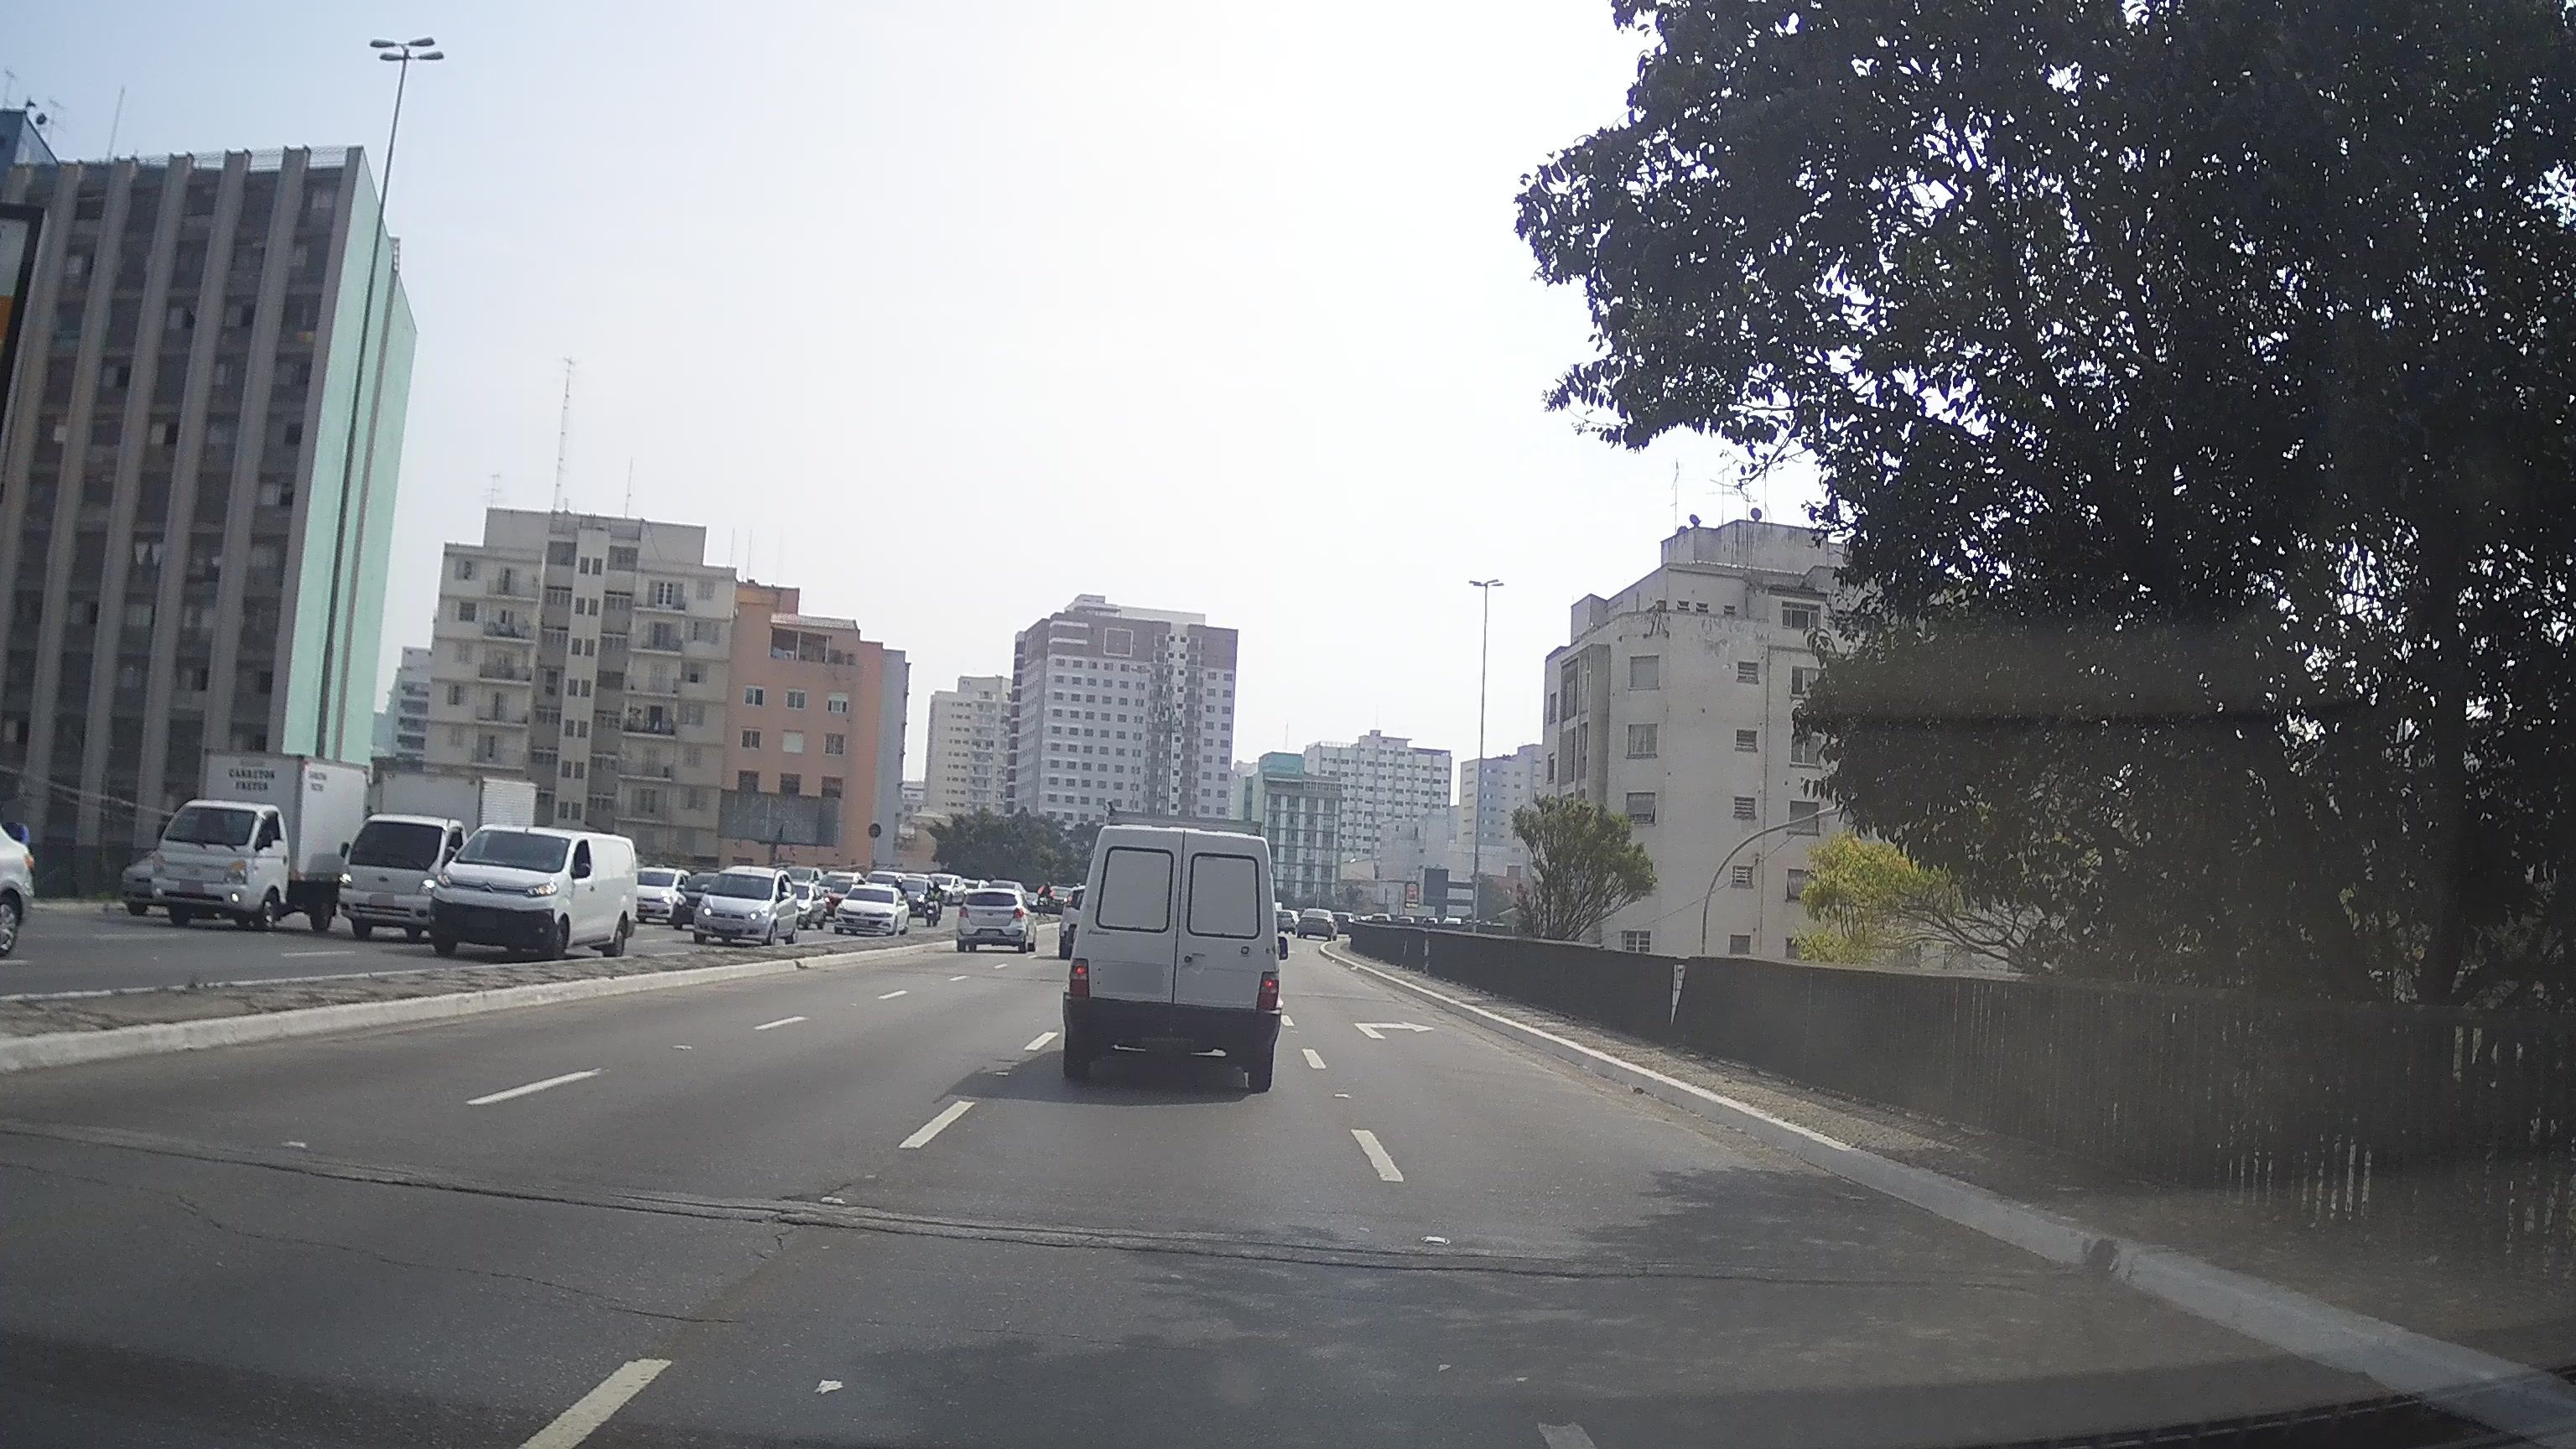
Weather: clear
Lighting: day
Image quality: good
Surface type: driving surface
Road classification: residential
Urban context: urban centre
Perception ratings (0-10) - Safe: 2.82, Lively: 4.63, Beautiful: 5.58, Boring: 7.49, Depressing: 9.13, Wealthy: 7.27